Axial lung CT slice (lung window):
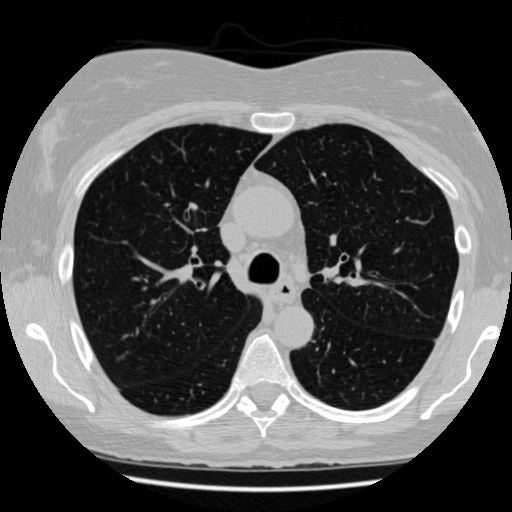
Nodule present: no